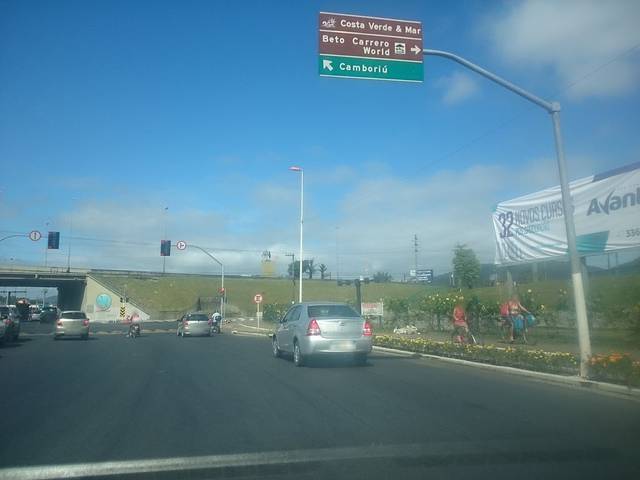
Region: Brazil
Coordinates: -26.996, -48.654